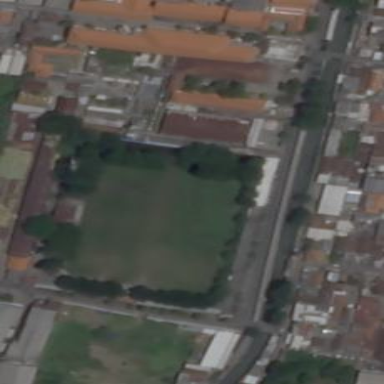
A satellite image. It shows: Soccer pitch designated for leisure and sports activities.